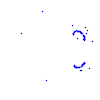
Particle: proton